Question: I installed in my computer with and .
When I built a new project i recieved a error exit code -1 a below:

I googled for this error code but no luck. I need a help, could someone please help fix this error!
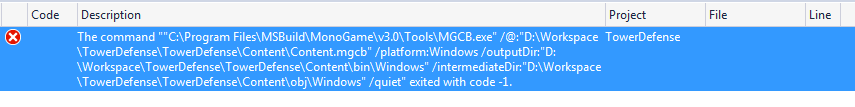
Answer: I found the reason.
It's because MonoGame's Content Pipeline is 64bit only and my OS is 32bit.